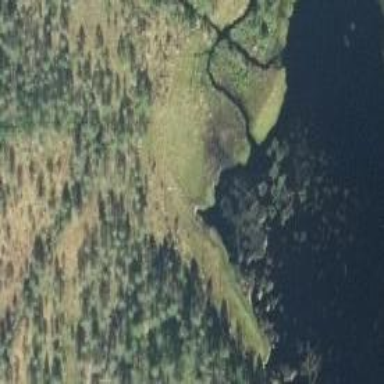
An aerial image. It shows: Marshy wetland area.